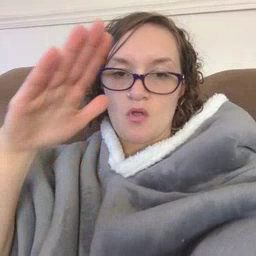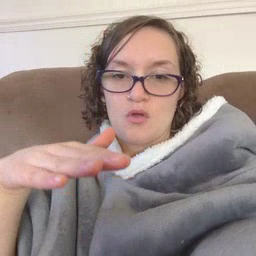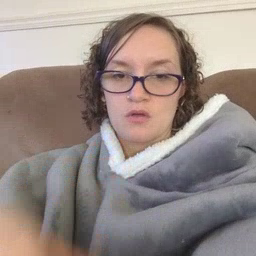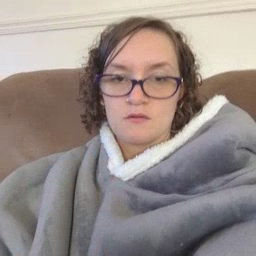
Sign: on